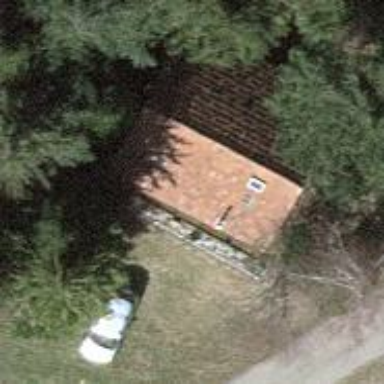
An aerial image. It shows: Shed building with gabled roof shape.